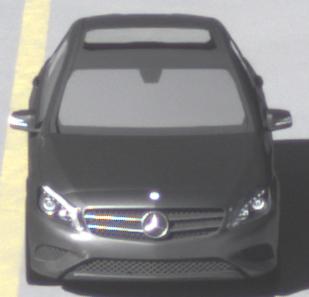
Make: Mercedes-Benz
Model: A 180
Detailed model: A-Class (176)
Model produced from: 2012/09
Model produced until: 2015/07
Doors: 5
Color: gray
Road condition: wet road
Daytime: morning or afternoon
Contrast: high contrast